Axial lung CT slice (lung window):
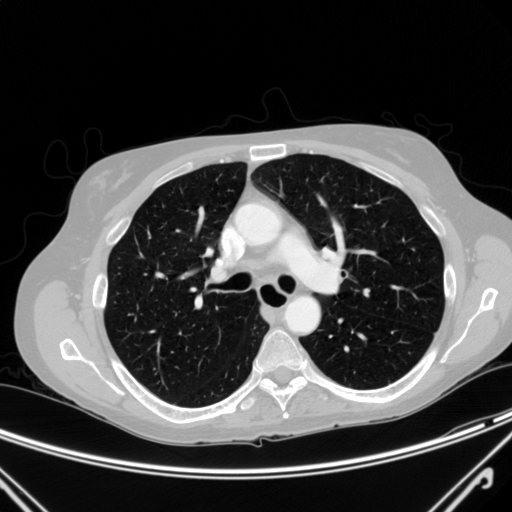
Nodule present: no